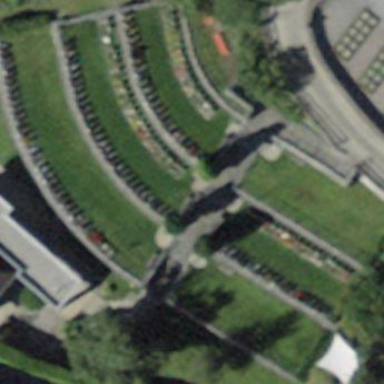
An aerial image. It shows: Cemetery.